Question: I'm trying to make a donut chart that looks like one below

I'll be using angularJS, SVG and D3.js
I've no clue how to get those rounded ends, Please help. Thanks.
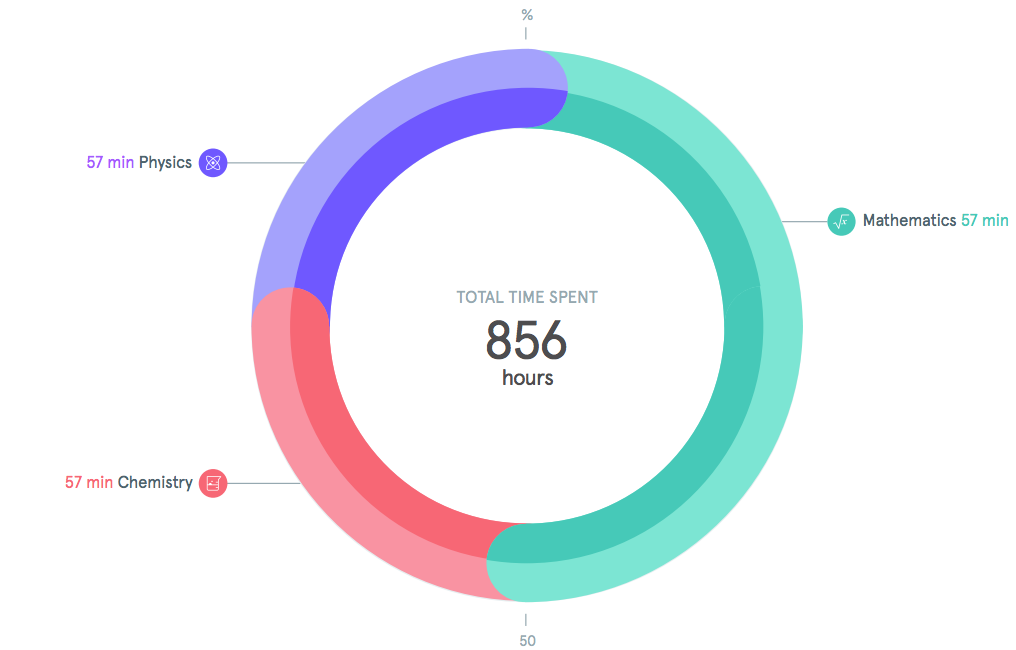
Answer: Simple answer: you use masks.
We use a mask to draw the inner portion of the bezel. And a mask to cut the hole in the middle.
The hole mask isn't really necessary. You could form the donut with thick lines. But it seemed easier to me to draw circular sectors, then make the hole.
Here it is in SVG form. I'll leave the conversion to D3 to you.
'''
<svg width="600" height="600">
<defs>
<!-- masks out the area outside and inside the inner bevel region -->
<mask id="innerbevel">
<rect width="100%" height="100%" fill="black"/>
<circle cx="0" cy="0" r="235" fill="white"/>
</mask>
<!-- cuts hole in centre of graph -->
<mask id="centrehole">
<rect x="-100%" y="-100%" width="200%" height="200%" fill="white"/>
<circle cx="0" cy="0" r="195" fill="black"/>
</mask>
</defs>
<!-- Graph is drawn centred at (0,0). The transform moves it into middle of SVG. -->
<!-- The mask forms the hole in the centre. -->
<g transform="translate(300,300)" mask="url(#centrehole)">
<!-- outer bevel -->
<g>
<!-- light blue segment -->
<path d="M0 0 0 -275 A 275 275 0 0 1 0 275" fill="#89e4d2"/>
<!-- red segment -->
<path d="M0 0 0 275 A 275 275 0 0 1 -275 0" fill="#f394a2"/>
<!-- blue segment -->
<path d="M0 0 -275 0 A 275 275 0 0 1 0 -275" fill="#a3a4ff"/>
<!-- light blue rounded end -->
<circle cx="0" cy="235" r="40" fill="#89e4d2"/>
<!-- red rounded end -->
<circle cx="-235" cy="0" r="40" fill="#f394a2"/>
<!-- blue rounded end -->
<circle cx="0" cy="-235" r="40" fill="#a3a4ff"/>
</g>
<!-- inner bevel - same as above but with different colours and is masked -->
<g mask="url(#innerbevel)">
<!-- light blue segment -->
<path d="M0 0 0 -275 A 275 275 0 0 1 0 275" fill="#5bc8b7"/>
<!-- red segment -->
<path d="M0 0 0 275 A 275 275 0 0 1 -275 0" fill="#ef6974"/>
<!-- blue segment -->
<path d="M0 0 -275 0 A 275 275 0 0 1 0 -275" fill="#6b5dff"/>
<!-- light blue rounded end -->
<circle cx="0" cy="235" r="40" fill="#5bc8b7"/>
<!-- red rounded end -->
<circle cx="-235" cy="0" r="40" fill="#ef6974"/>
<!-- blue rounded end -->
<circle cx="0" cy="-235" r="40" fill="#6b5dff"/>
</g>
</g>
</svg>
'''